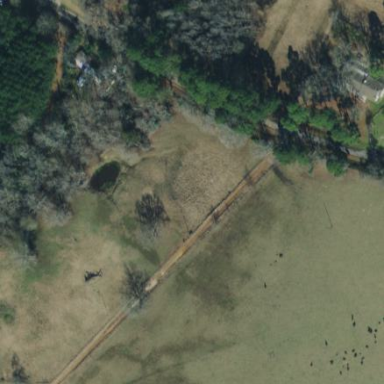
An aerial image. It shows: Pasture used as meadow.